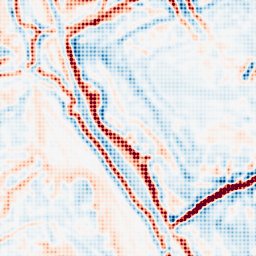
Category: multiscale
Decomposition family: log
Decomposition parameters: sigma: 3
Upsampling method: sinc_blackman
Upsampling parameters: scale: 8
kernel_size: 8
Upsampling scale: 8